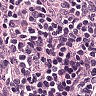
Metastatic tissue present: no